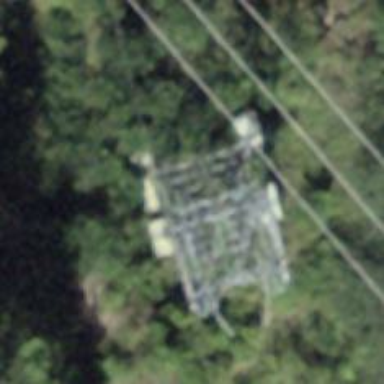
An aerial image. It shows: Pylon for aerialway.